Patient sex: M
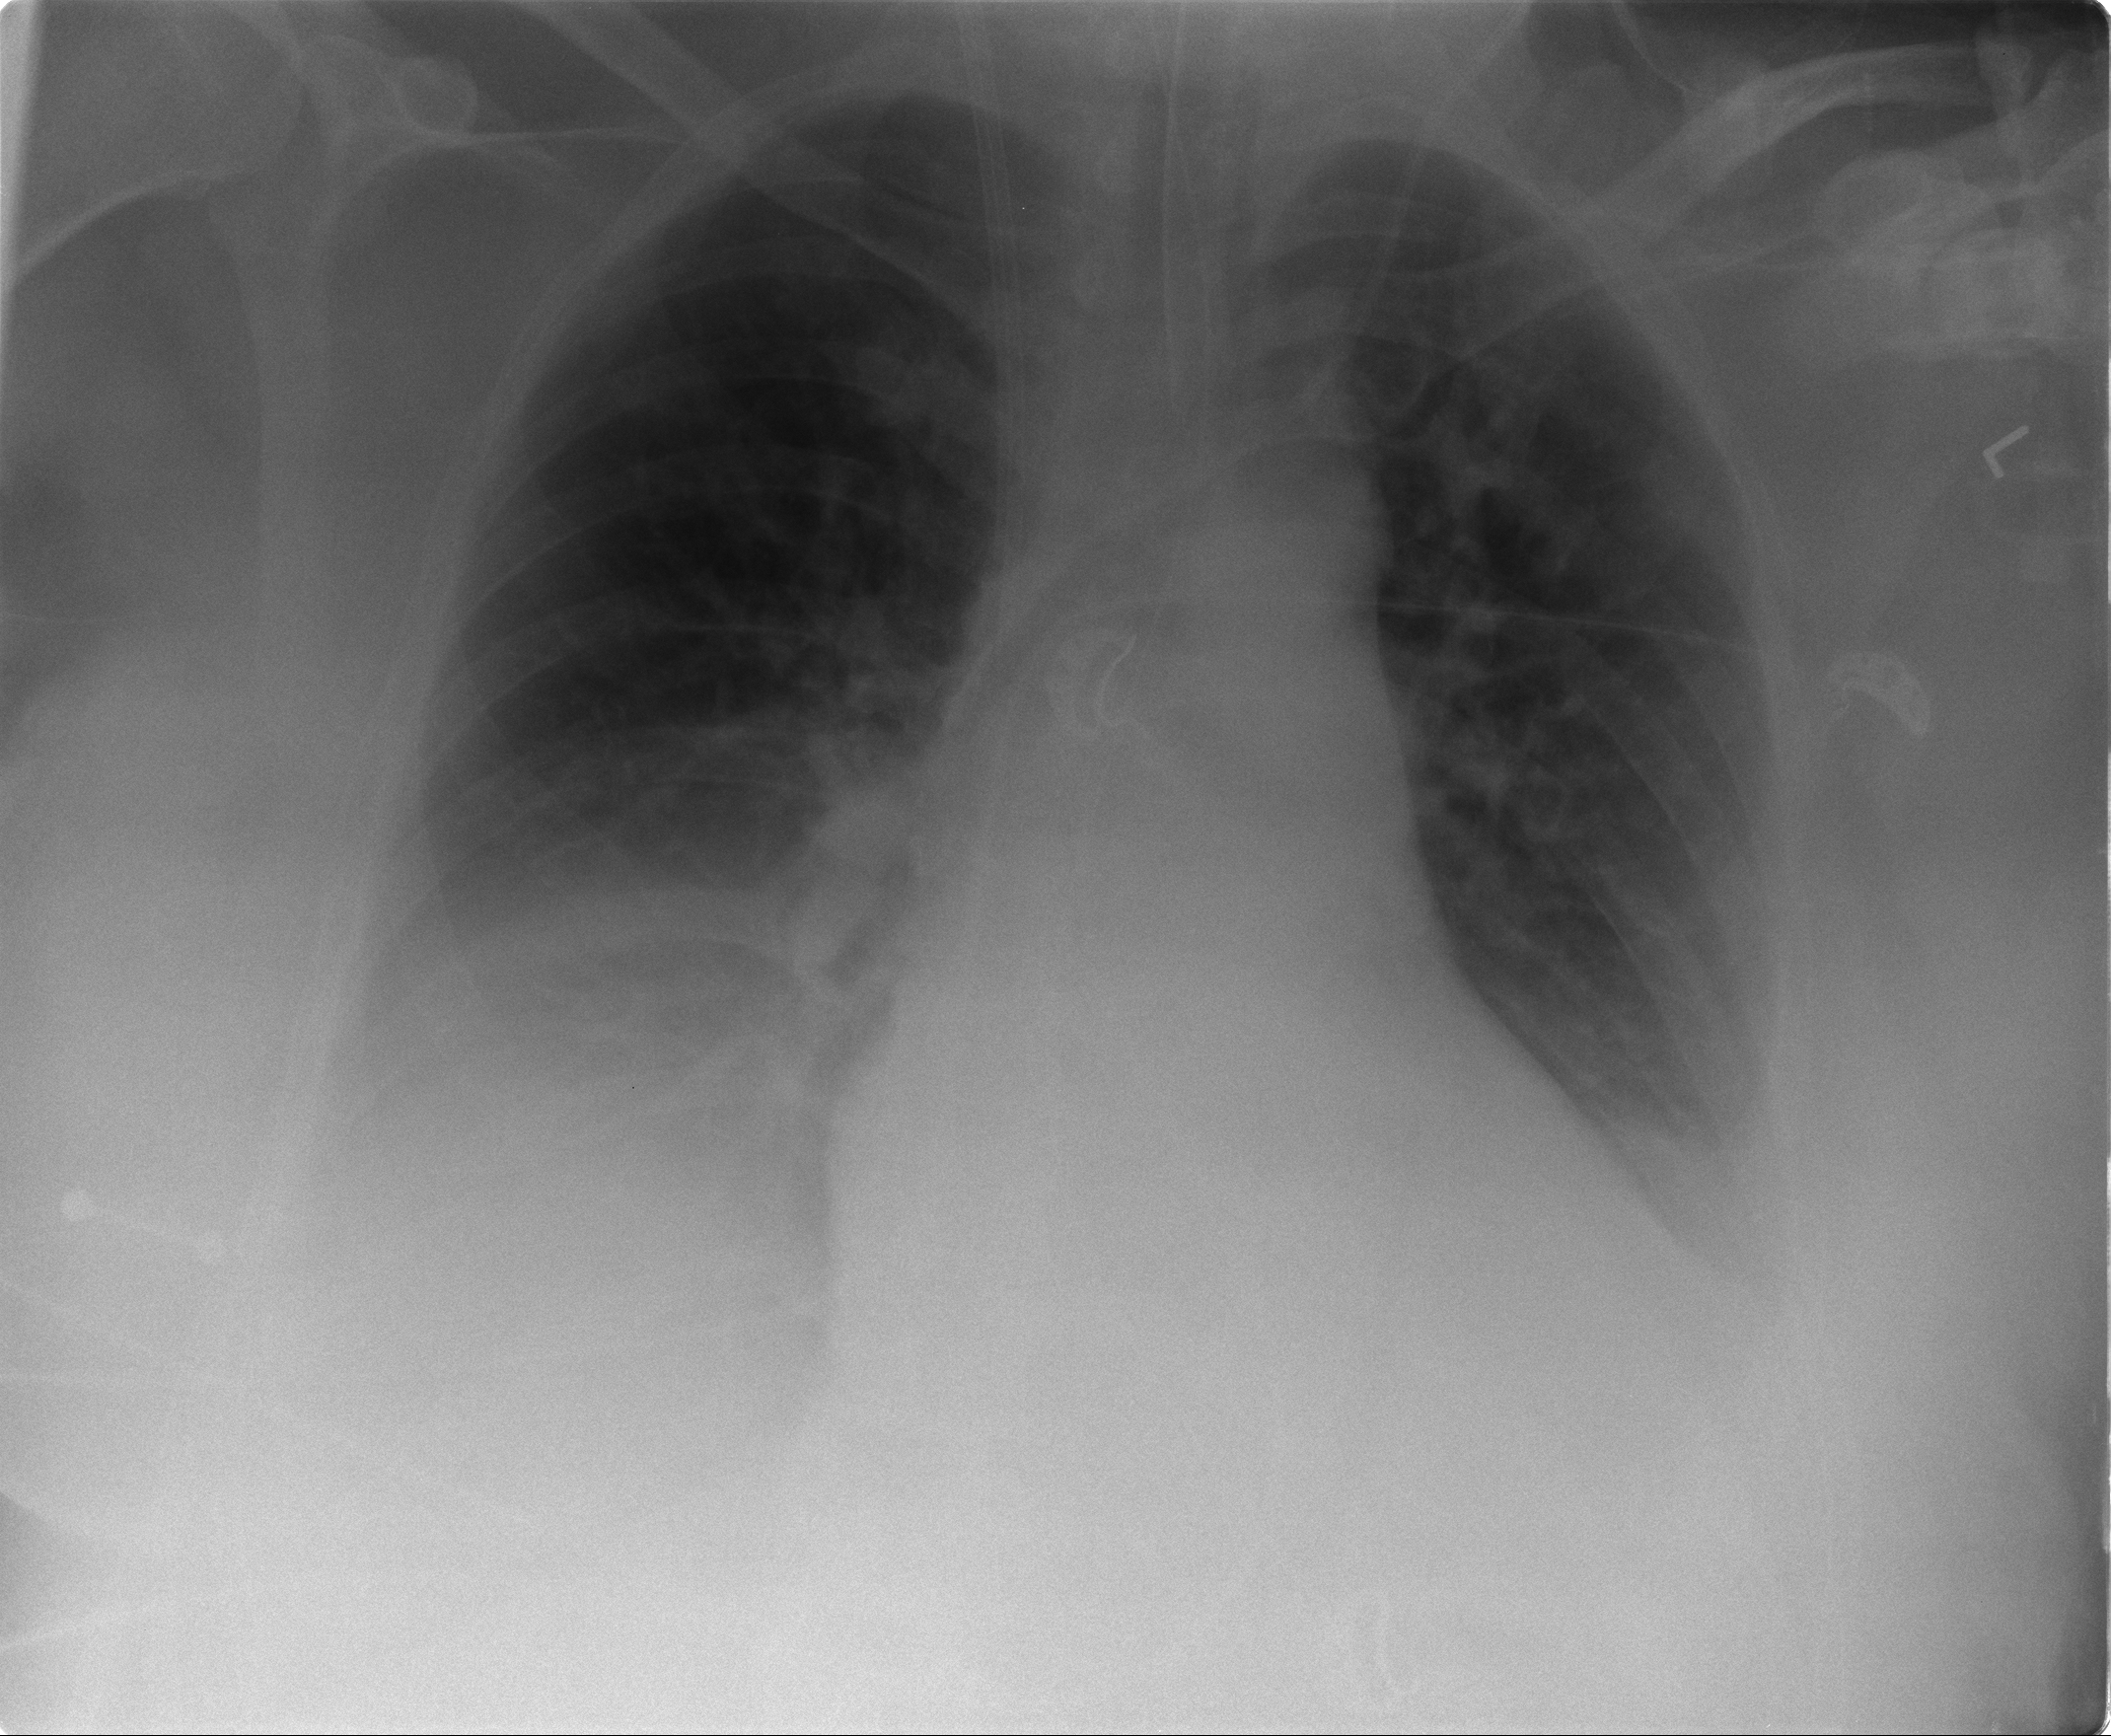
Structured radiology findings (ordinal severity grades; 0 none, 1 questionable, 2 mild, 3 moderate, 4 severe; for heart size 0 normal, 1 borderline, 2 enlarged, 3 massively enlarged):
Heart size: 1
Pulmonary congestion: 1
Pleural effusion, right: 2
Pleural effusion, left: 2
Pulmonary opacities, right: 1
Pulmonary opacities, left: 0
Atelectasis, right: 2
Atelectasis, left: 2